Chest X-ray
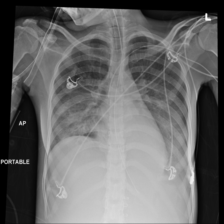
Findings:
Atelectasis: positive
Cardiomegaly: negative
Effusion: negative
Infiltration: positive
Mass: negative
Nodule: negative
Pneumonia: negative
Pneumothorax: negative
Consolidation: negative
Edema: negative
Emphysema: negative
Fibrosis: negative
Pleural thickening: negative
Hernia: negative